Chest X-ray. View position: PA
Patient age: 46
Patient sex: F
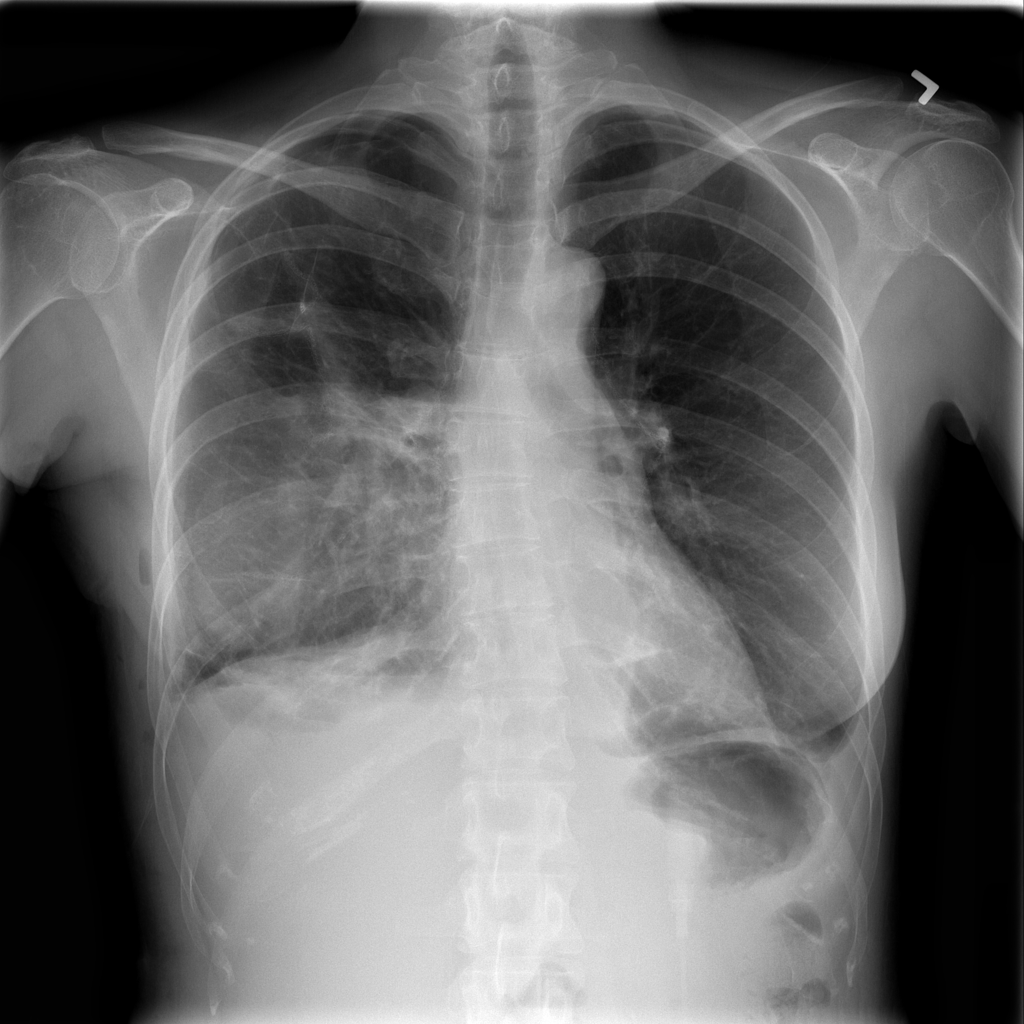
Finding: Pneumothorax